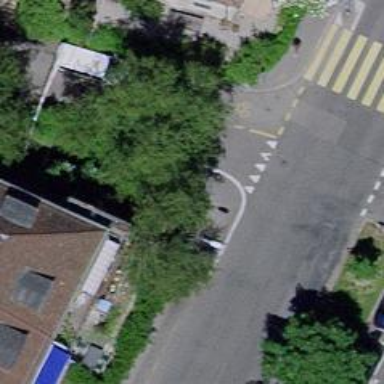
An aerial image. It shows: Kerb serving as barrier.